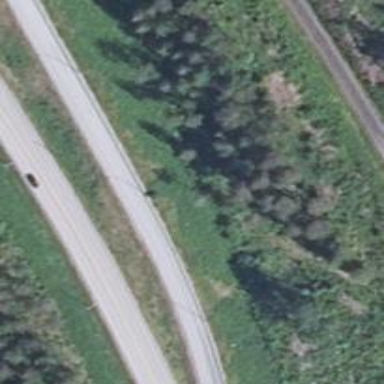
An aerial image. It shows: Trunk link highway.